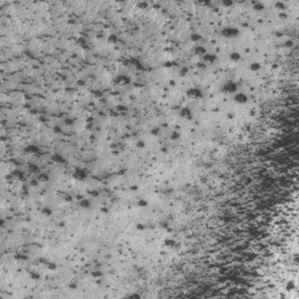
Label: frost